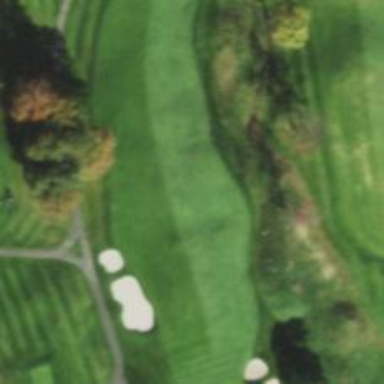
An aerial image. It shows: View of golf hole.